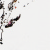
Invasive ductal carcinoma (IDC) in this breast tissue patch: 0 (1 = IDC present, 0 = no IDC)